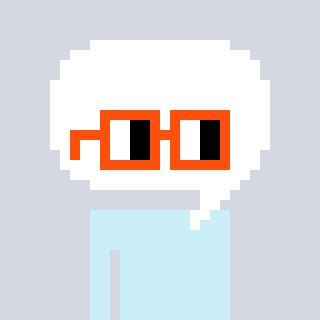
a pixel art character with square orange glasses, a speech bubble-shaped head and a darkpink-colored body on a cool background